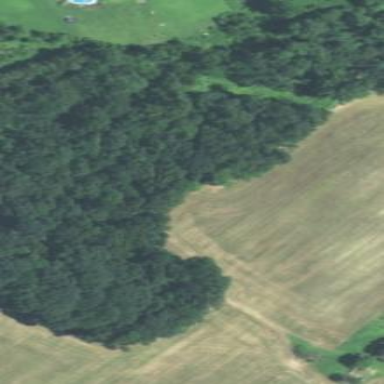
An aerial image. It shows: Beautiful woodland area.